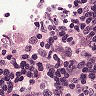
Metastatic tissue present: no